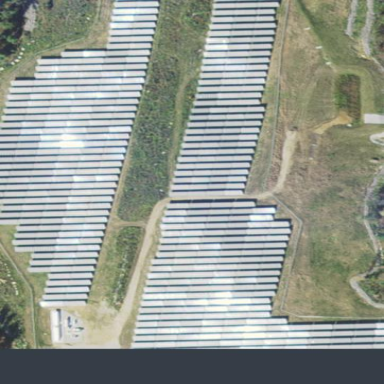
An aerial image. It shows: Solar power plant with photovoltaic technology. The plant generates electricity and is surrounded by fence.